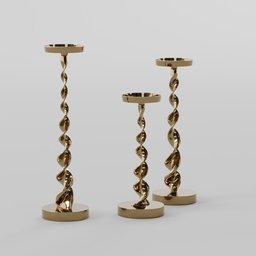
Label: decoration